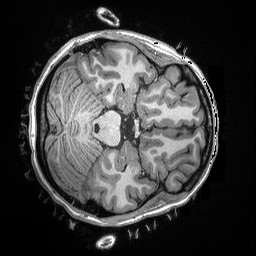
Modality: T1w
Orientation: axial
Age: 27
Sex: female
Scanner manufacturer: siemens
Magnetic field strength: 3 T
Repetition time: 2.53 s
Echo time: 0.00169 s